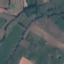
Label: Pasture